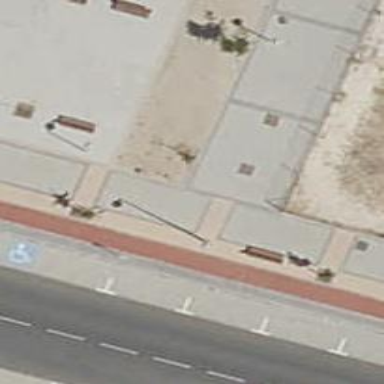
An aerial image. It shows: Bench for seating.